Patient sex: M
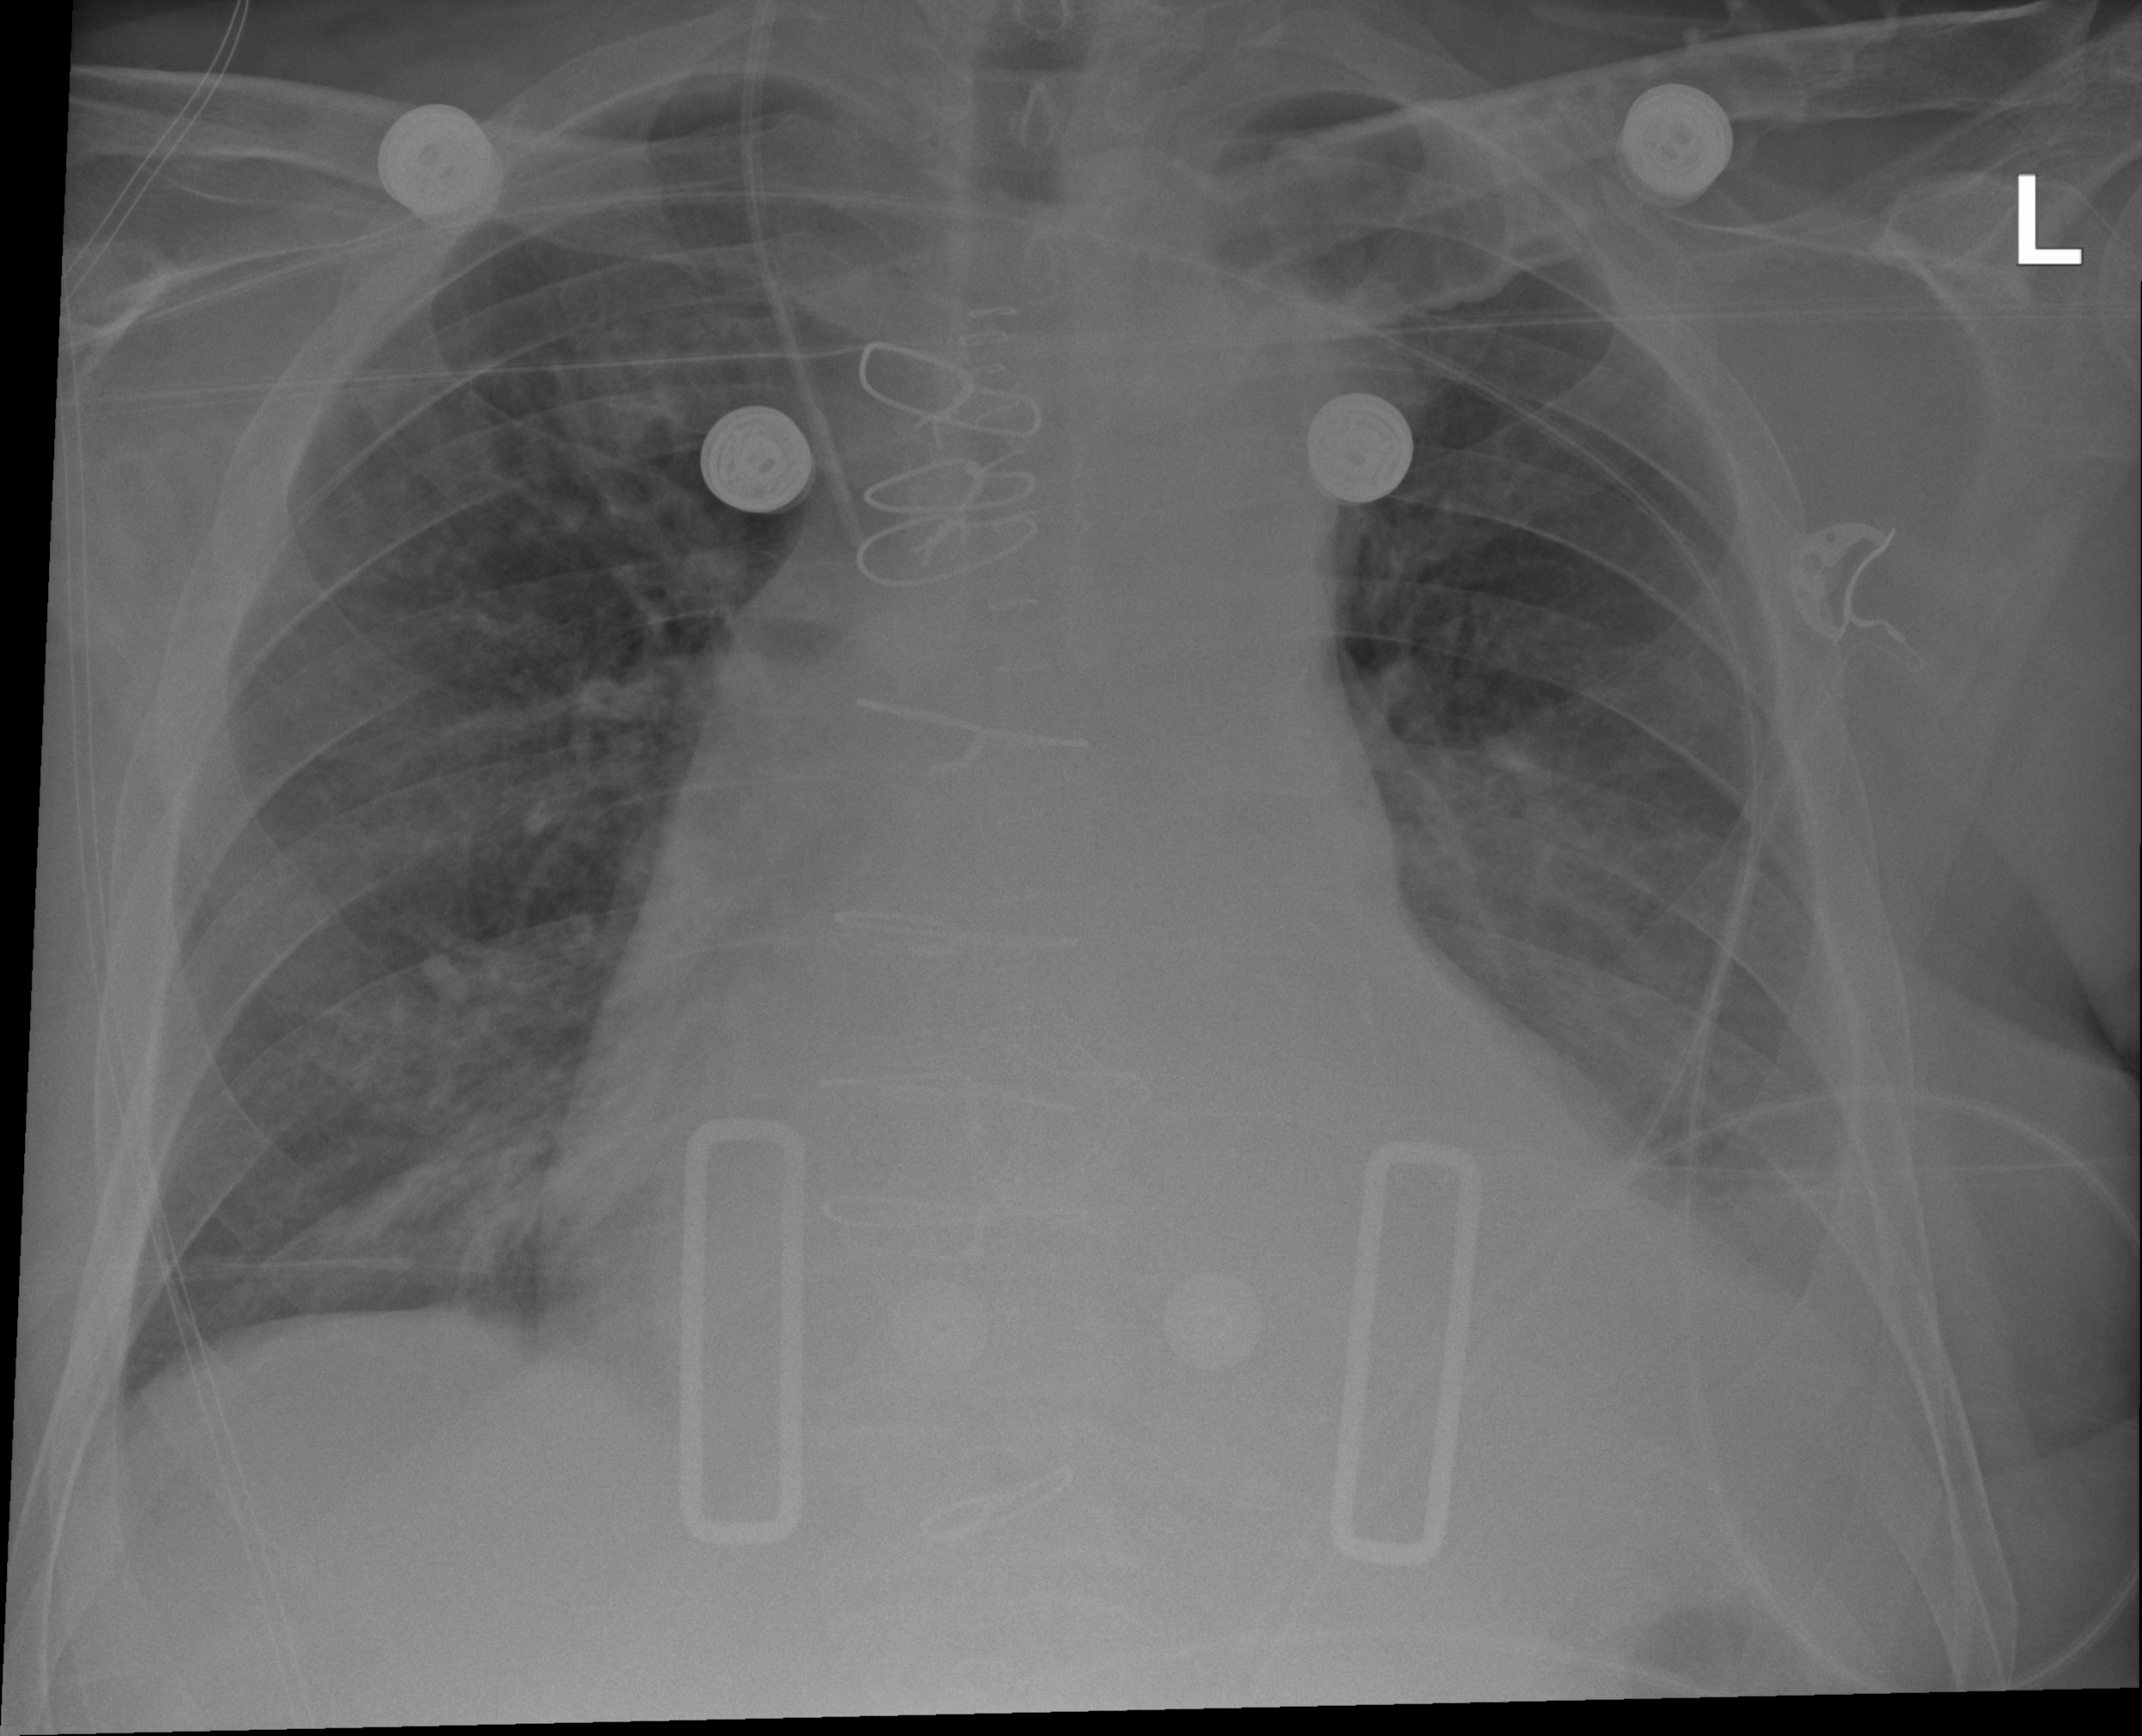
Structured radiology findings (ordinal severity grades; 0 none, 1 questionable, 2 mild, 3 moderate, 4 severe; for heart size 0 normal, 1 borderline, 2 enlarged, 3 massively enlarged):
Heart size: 2
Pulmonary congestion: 2
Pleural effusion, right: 0
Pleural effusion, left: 2
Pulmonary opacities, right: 0
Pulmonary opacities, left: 0
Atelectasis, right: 2
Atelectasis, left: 2